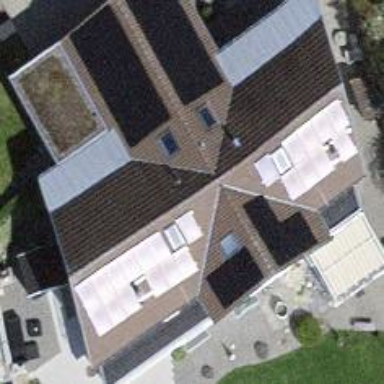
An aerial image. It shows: Simple house.